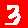
Digit: 3